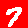
Digit: 7